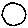
Label: circle